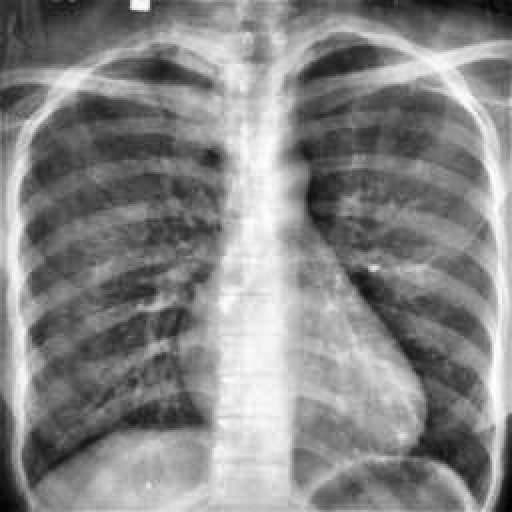
Finding: TUBERCULOSIS